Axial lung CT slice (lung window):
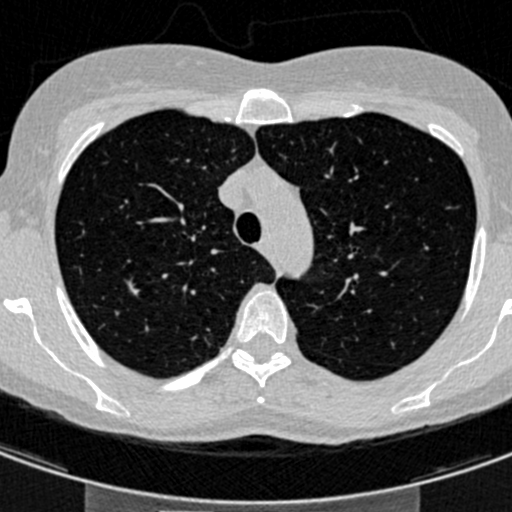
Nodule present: yes
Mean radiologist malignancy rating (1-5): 3.5